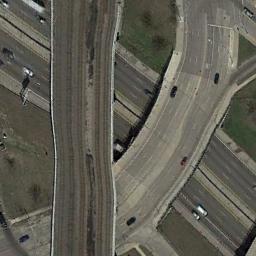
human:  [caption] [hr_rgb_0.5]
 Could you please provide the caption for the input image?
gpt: The overpass is next to the grass with some cars .

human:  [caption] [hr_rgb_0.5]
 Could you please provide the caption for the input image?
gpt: The directional overpass is over the road on the lawn .

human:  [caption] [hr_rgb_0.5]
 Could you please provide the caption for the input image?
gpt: Two overpasses and a road cross here .

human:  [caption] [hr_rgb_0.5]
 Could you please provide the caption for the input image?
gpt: There are several cars on the overpass .

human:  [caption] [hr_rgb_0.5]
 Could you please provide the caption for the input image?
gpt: There are some meadows around the overpass .